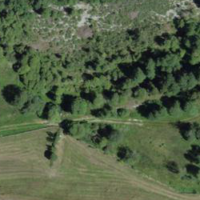
EUNIS habitat code: 45
Species observed at this site:
Chorthippus biguttulus